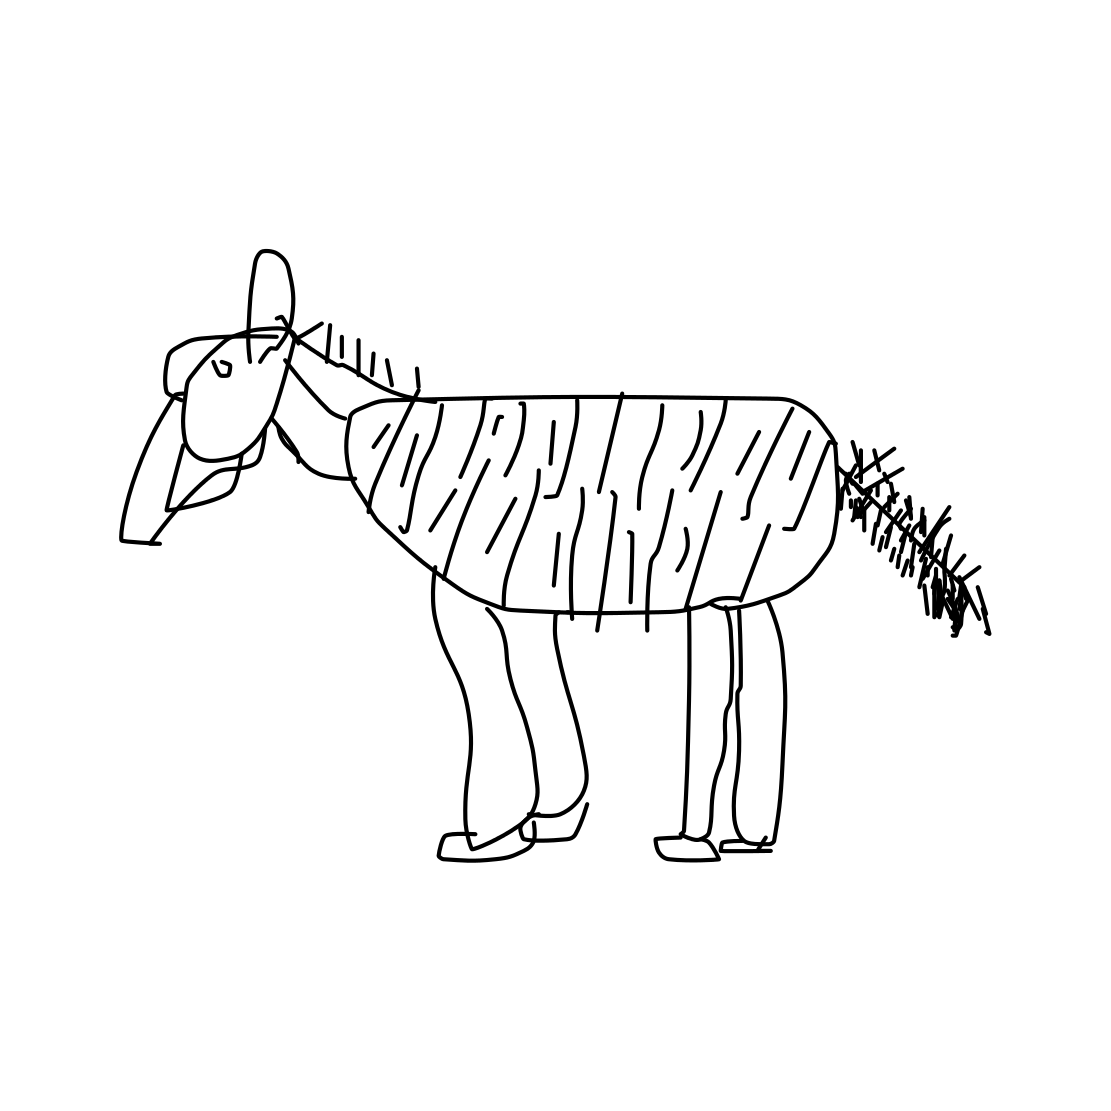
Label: zebra